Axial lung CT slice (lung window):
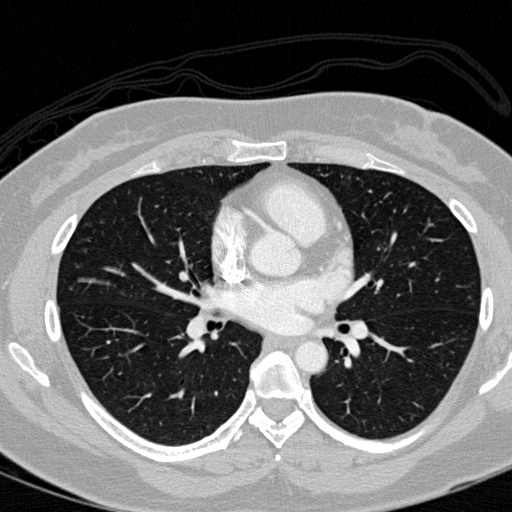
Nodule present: no